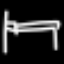
Label: bed